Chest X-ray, PA view. Patient: 41 years old, sex F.
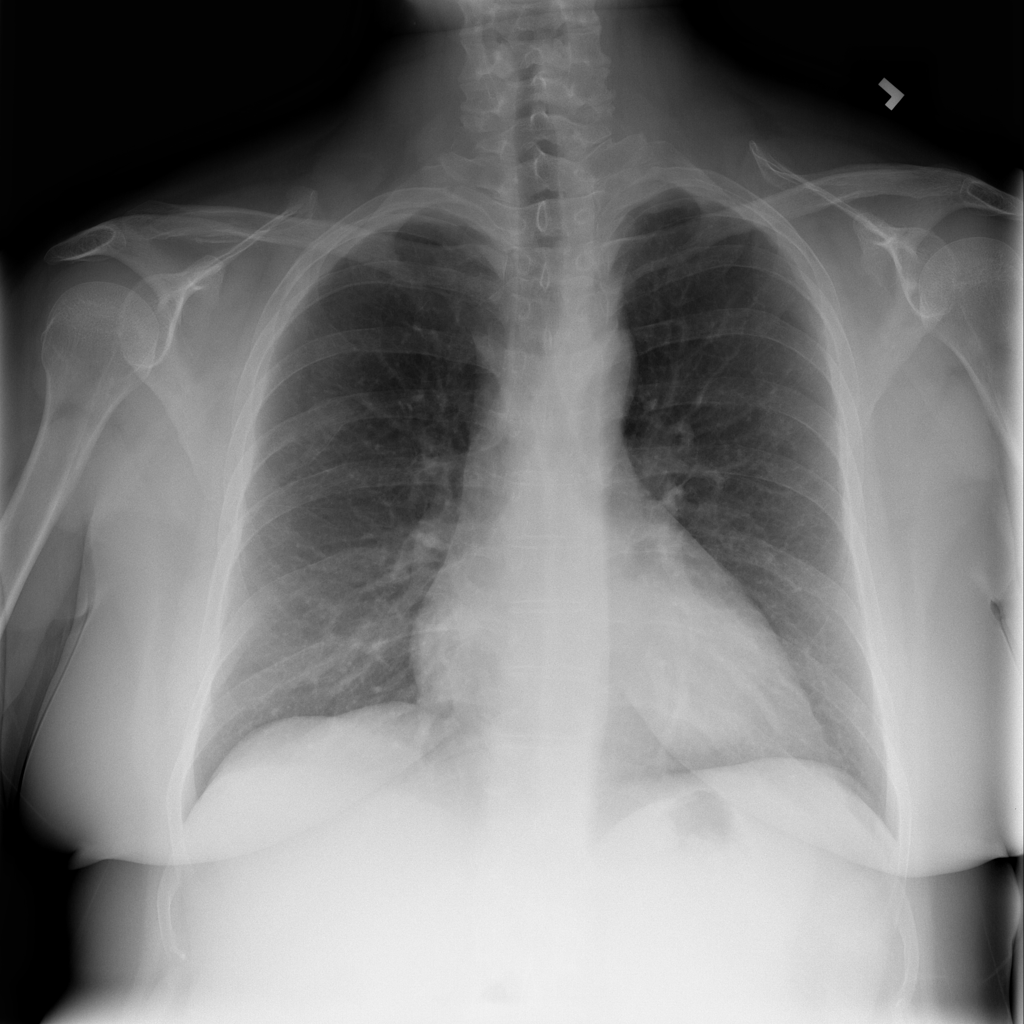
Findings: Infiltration